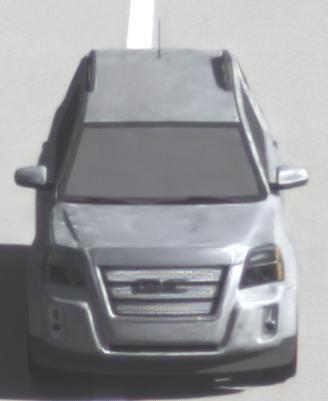
Make: GMC
Model: Terrain
Detailed model: Gen. 1
Model produced from: 2009
Model produced until: 2017
Doors: 5
Color: white
Road condition: wet road
Daytime: morning or afternoon
Contrast: low contrast